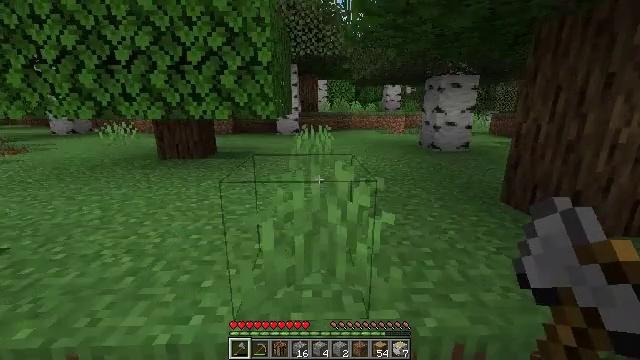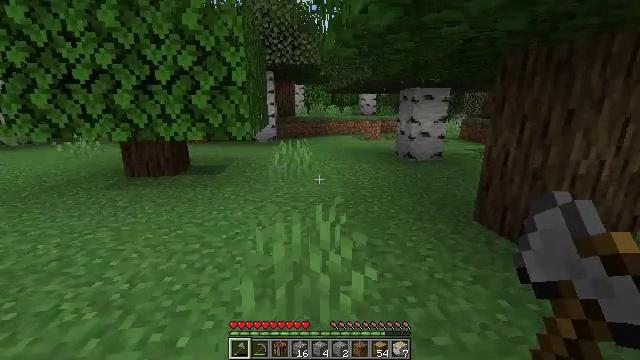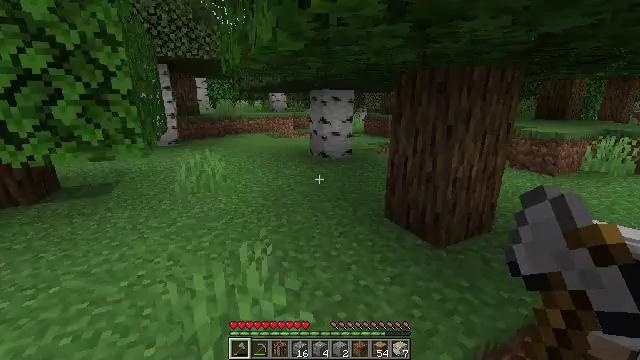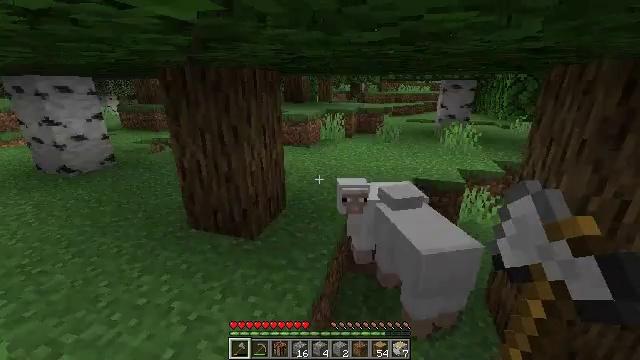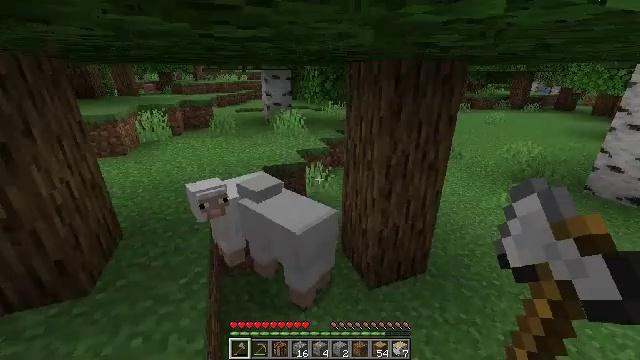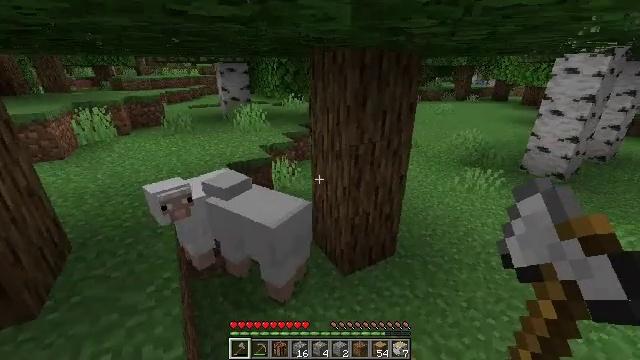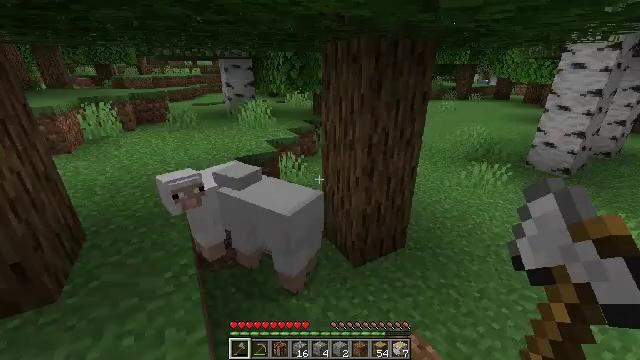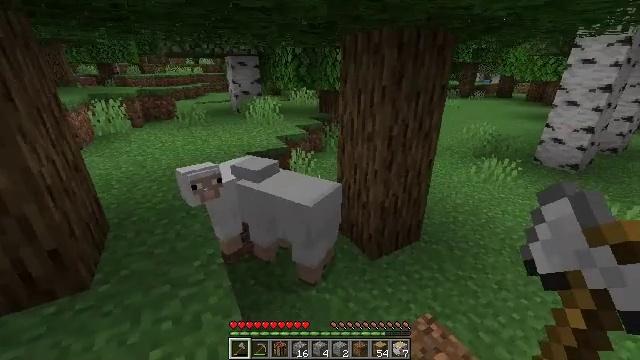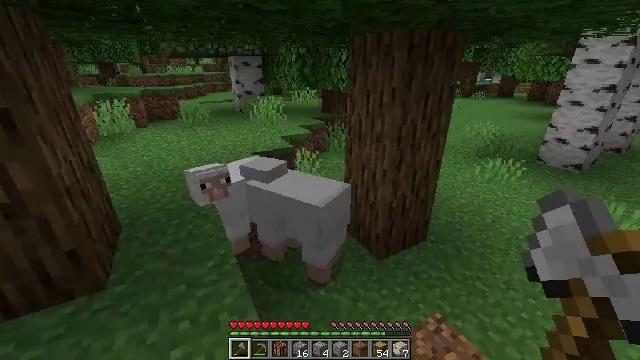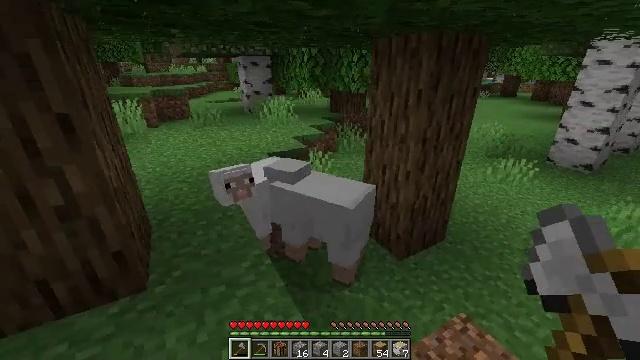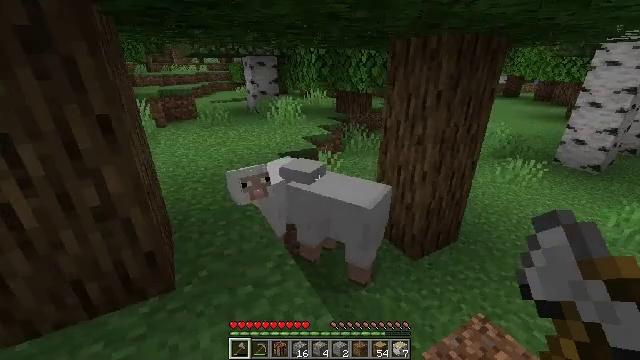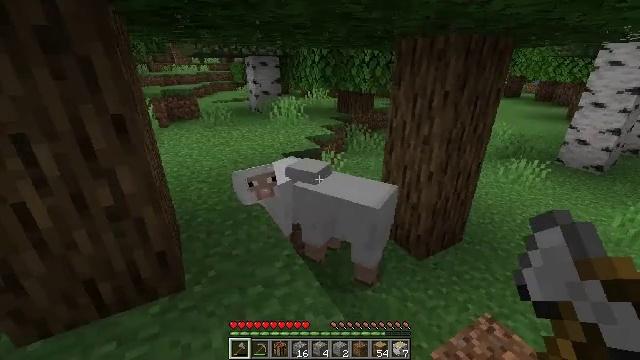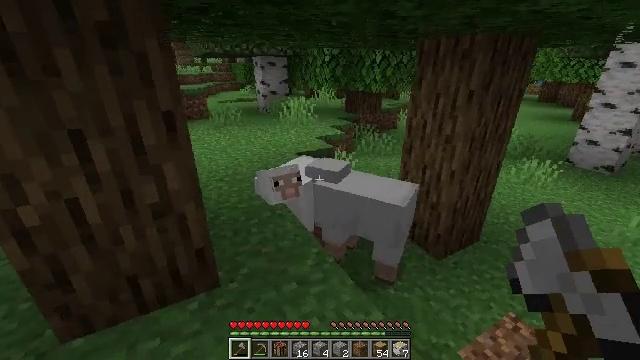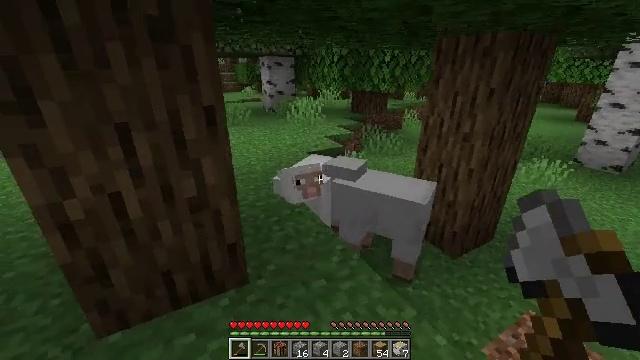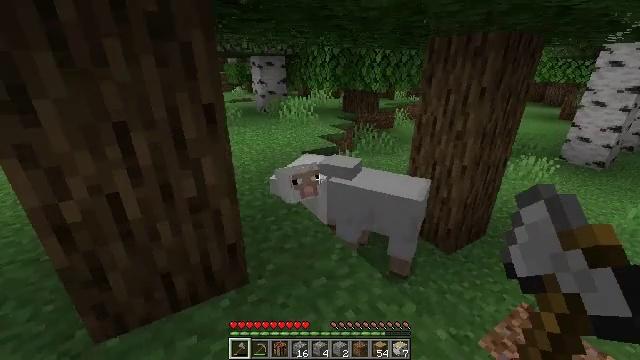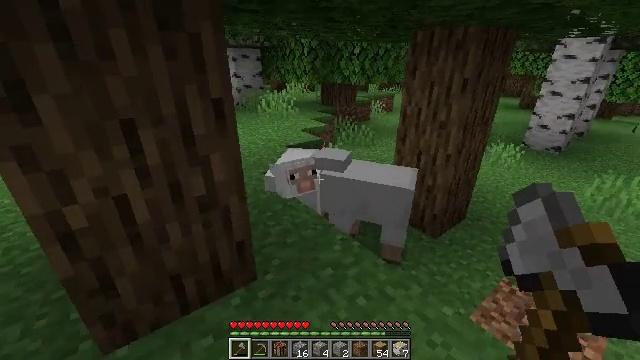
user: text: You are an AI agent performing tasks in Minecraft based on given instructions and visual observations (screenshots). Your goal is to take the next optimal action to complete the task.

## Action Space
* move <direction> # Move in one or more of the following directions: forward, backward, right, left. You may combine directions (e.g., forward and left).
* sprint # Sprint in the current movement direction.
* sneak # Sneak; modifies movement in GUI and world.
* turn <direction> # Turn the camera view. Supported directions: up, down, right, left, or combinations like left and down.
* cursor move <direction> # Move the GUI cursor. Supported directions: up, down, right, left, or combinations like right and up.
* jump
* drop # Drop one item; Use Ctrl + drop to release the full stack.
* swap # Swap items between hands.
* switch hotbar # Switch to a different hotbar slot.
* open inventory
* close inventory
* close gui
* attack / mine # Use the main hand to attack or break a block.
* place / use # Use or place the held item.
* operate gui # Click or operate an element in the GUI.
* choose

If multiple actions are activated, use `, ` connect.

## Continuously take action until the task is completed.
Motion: motion action
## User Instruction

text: Hunt a sheep.
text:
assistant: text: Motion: move forward, turn right, jump
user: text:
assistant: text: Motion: move forward, turn right and down
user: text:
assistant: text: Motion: move forward and move left, turn right and down
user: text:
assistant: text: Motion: move left, turn right and down
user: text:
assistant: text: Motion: move left, turn right and down
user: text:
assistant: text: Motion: move left
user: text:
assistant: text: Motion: move left
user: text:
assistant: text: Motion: move left
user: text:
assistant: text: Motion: move left
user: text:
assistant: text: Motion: move left
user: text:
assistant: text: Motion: move left
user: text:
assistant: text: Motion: move left
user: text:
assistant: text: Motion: move left
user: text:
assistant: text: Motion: move left, turn right
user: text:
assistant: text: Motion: turn right and down
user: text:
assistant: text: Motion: move forward
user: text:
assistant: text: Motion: move forward and move right
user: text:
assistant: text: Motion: move forward and move right
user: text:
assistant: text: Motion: move forward and move right
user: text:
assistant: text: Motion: move forward and move right, turn left
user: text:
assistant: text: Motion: move forward and move right
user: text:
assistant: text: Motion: move forward and move right
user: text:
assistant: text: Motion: move forward and move right
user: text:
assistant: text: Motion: move forward and move right, turn down
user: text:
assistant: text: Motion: move forward and move right, turn left and down
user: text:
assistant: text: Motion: move forward and move right, turn left and down
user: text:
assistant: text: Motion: move forward and move right, turn left, attack / mine
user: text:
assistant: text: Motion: attack / mine
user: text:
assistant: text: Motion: turn left, attack / mine
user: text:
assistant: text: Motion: turn left